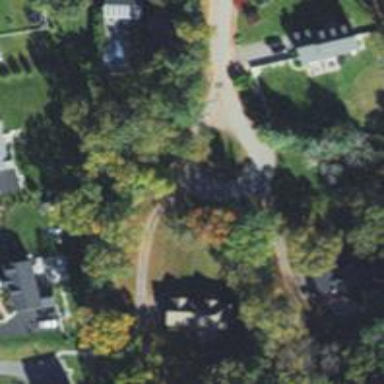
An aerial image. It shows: Driveway.